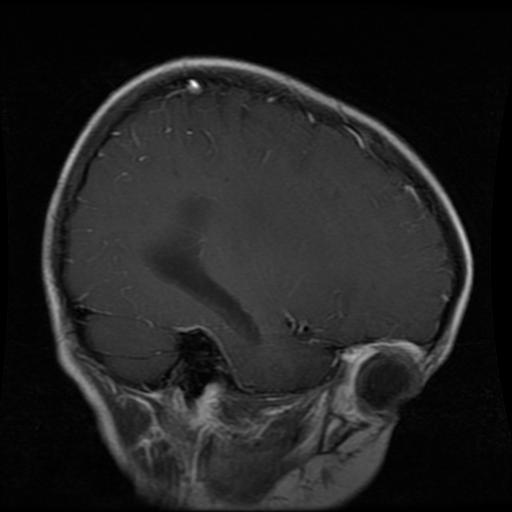
Label: glioma